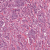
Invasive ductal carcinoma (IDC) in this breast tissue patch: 1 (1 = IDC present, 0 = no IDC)